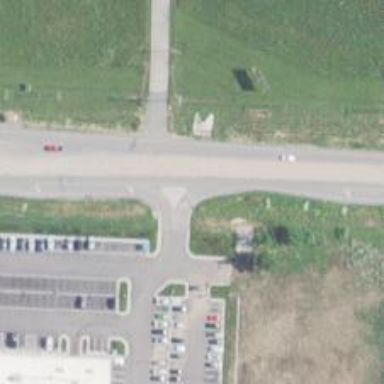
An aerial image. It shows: Service road.